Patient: sex M, age 52
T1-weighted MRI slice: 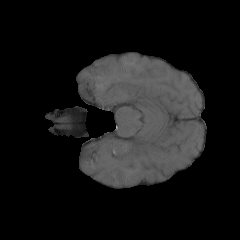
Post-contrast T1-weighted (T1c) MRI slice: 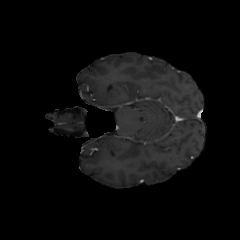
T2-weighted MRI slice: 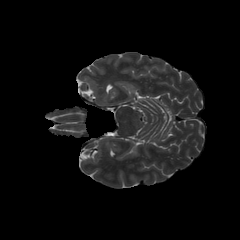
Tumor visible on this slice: no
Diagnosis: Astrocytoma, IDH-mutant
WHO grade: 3